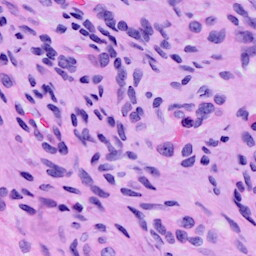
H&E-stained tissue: Cervix